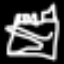
Label: fork